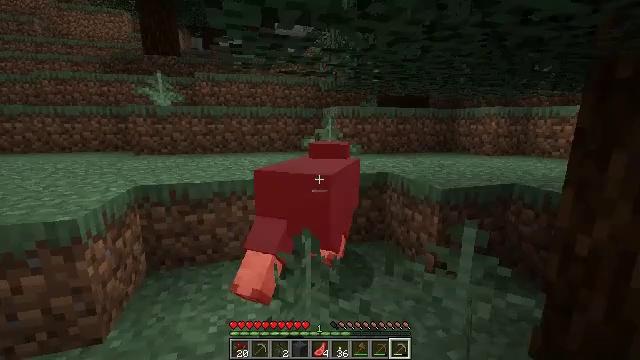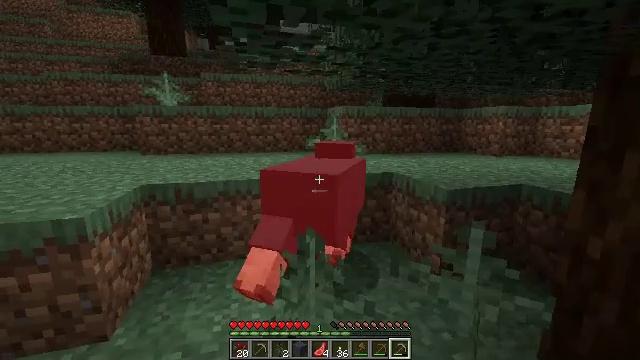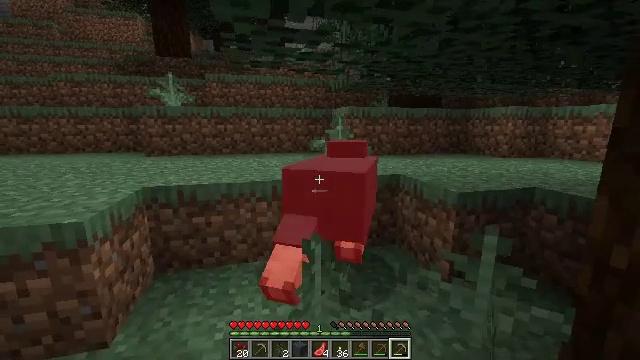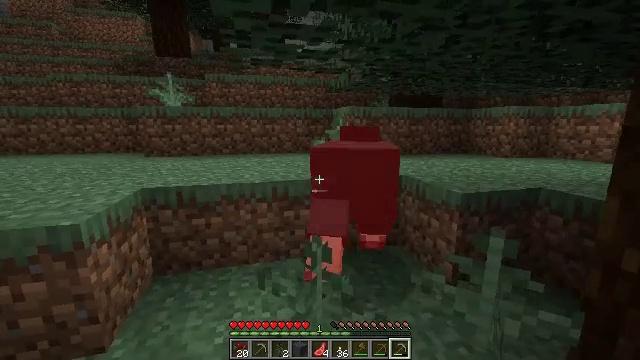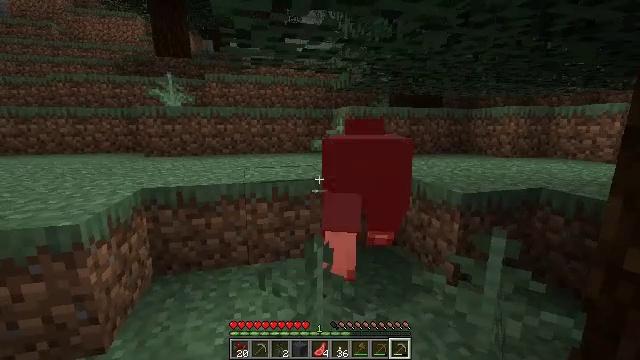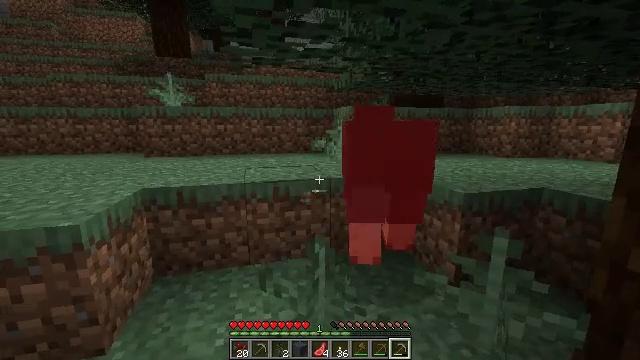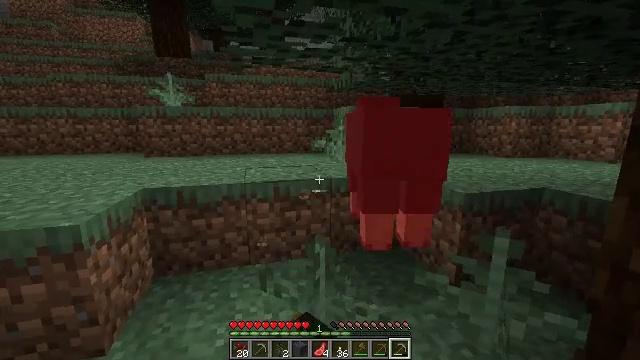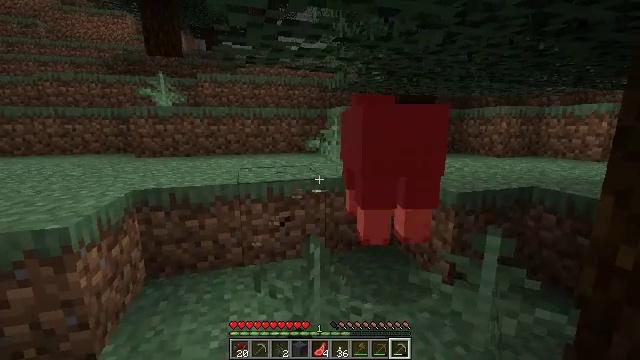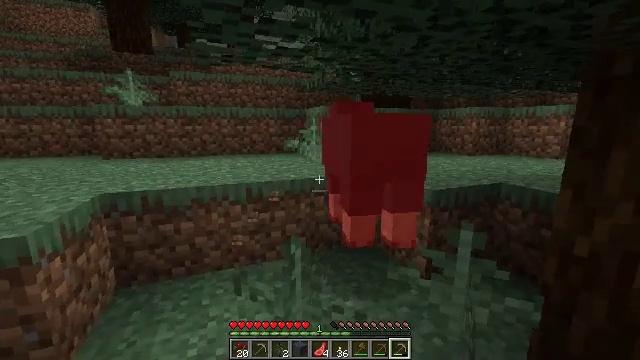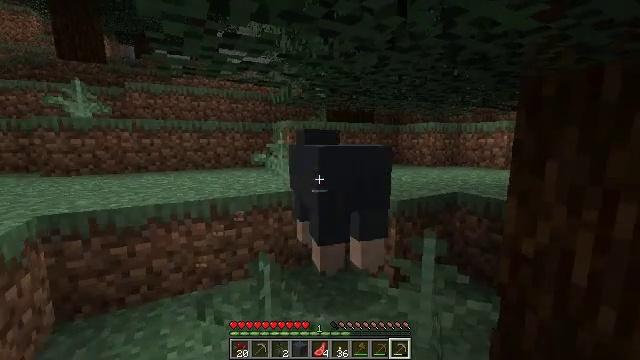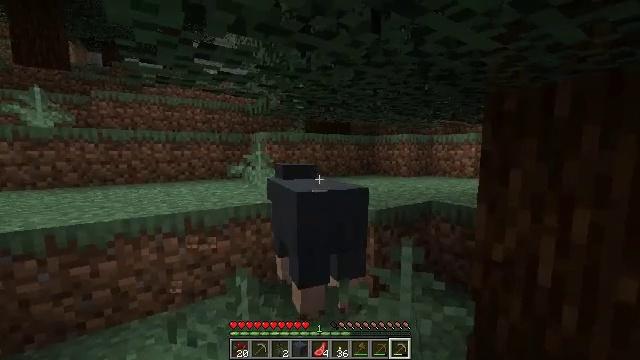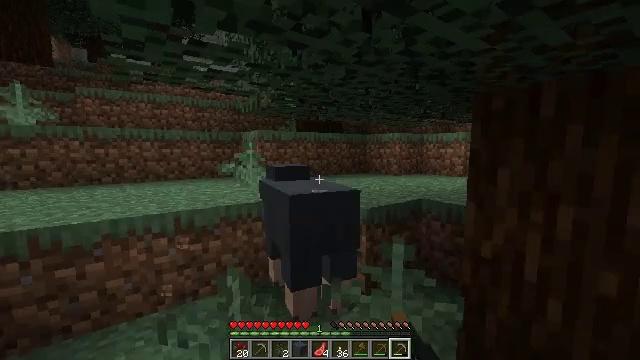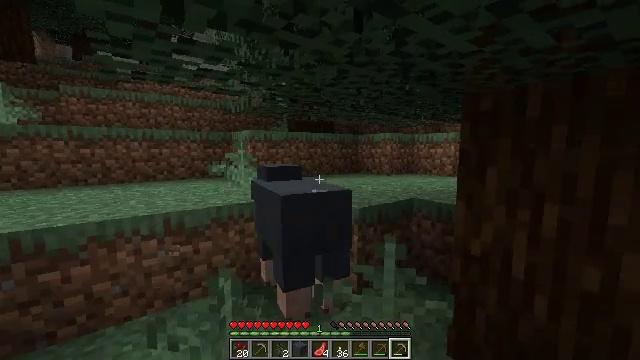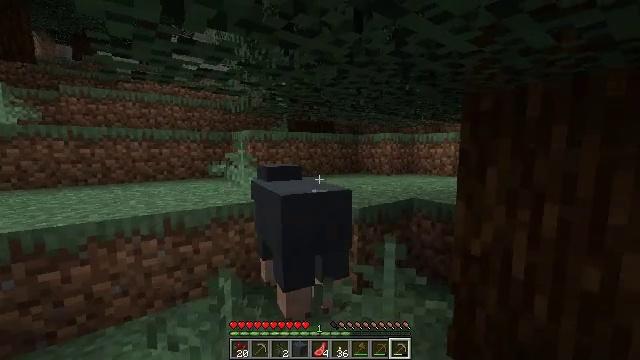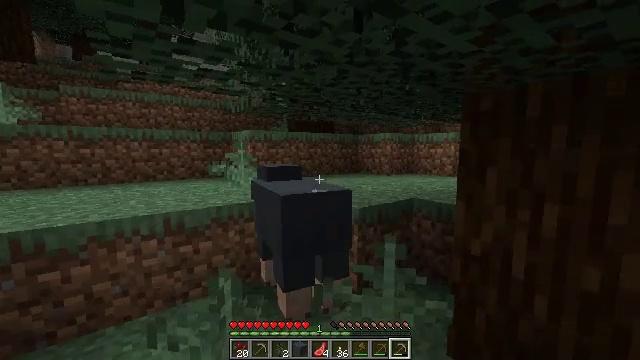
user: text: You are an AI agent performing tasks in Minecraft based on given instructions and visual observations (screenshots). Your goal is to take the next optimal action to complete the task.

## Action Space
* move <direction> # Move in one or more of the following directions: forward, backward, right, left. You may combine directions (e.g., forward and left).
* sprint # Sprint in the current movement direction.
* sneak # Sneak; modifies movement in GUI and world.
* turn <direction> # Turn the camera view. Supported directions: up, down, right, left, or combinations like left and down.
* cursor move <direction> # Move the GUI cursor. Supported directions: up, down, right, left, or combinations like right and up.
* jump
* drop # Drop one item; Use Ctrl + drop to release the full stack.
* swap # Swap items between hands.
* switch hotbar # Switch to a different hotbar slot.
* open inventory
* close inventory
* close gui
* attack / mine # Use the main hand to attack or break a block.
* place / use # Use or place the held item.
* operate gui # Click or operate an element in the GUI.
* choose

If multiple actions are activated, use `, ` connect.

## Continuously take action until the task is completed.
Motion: motion action
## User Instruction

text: Combat the sheep.
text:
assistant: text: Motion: turn left, attack / mine
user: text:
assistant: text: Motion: attack / mine
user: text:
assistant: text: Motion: attack / mine
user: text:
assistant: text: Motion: attack / mine
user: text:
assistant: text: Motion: attack / mine
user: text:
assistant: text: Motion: attack / mine
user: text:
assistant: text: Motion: turn right, attack / mine
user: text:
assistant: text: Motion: turn right, attack / mine
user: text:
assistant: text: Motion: turn right and up
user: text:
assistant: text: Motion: turn right and up, attack / mine
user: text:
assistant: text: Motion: turn right, attack / mine
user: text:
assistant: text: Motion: turn right, attack / mine
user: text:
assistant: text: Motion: attack / mine
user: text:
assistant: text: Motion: attack / mine
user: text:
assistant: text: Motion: attack / mine